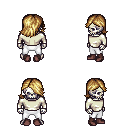
a pixel art fantasy rpg character, male body template, skeleton, white long-sleeve shirt, white pants, blonde swoop hairstyle, maroon shoes, four views (front, back, left, right), 2x2 character sprite sheet, small pixel art, hard edges, no anti-aliasing